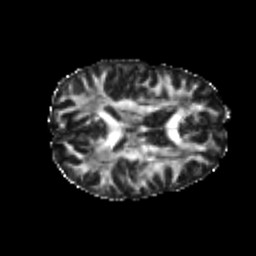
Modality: FA
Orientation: axial
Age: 24
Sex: female
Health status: healthy
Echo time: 0.074 s